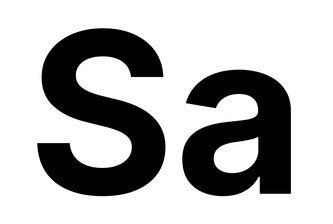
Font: Inter_Bold